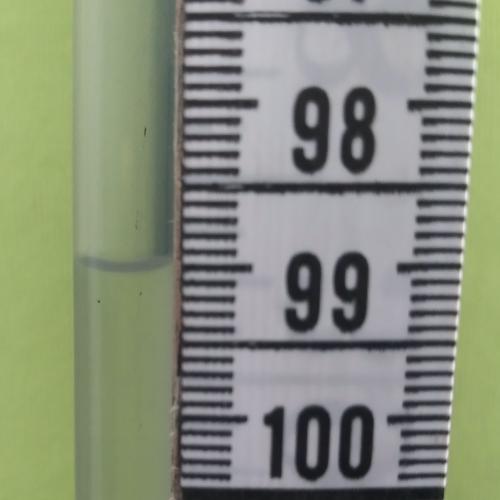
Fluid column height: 99.0 cm